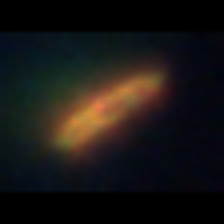
Taxon: Pennate
Group: Diatoms